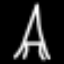
Label: The Eiffel Tower